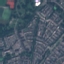
Land use / land cover: Residential